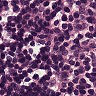
Metastatic tissue present: no